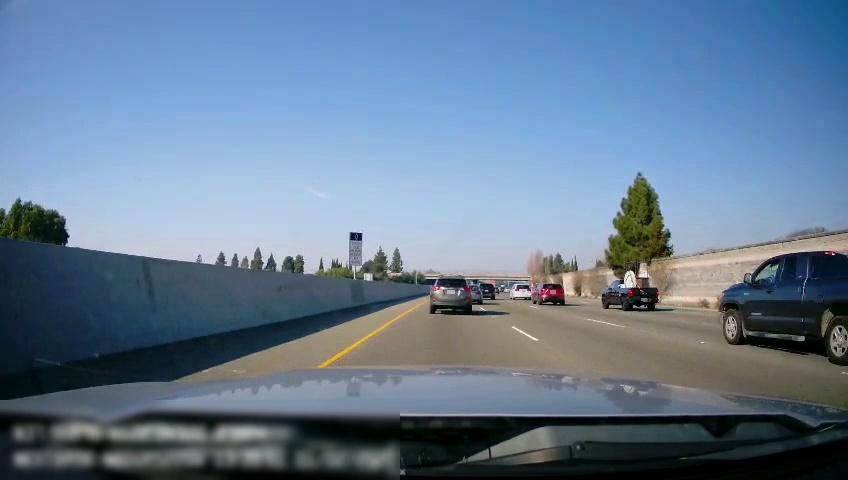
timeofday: Day
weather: Sunny
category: Drivable Space
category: Vehicles | Van
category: Vehicles | Truck
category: Vehicles | SUV
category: Vehicles | Truck
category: Vehicles | SUV
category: Vehicles | Car
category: Vehicles | SUV
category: Lanes | Alternate Lane
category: Lanes | Current Lane
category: Lanes | Current Lane
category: Traffic | Signs